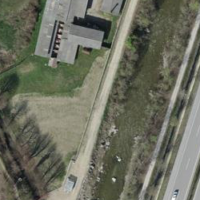
EUNIS habitat code: 57
Species observed at this site:
Phytolacca americana